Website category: university
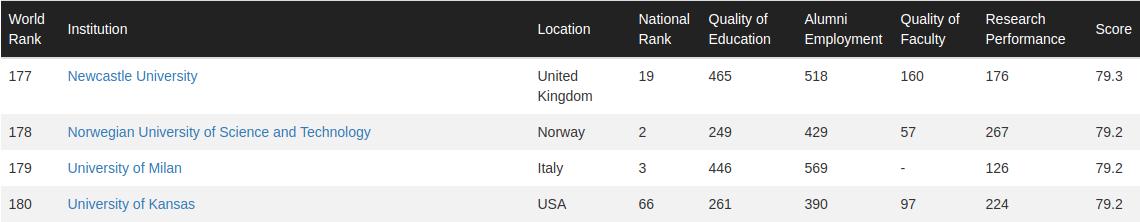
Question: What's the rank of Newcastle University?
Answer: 177

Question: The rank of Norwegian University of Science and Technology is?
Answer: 178

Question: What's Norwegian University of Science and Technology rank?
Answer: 178

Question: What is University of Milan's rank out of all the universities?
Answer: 179

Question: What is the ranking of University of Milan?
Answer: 179

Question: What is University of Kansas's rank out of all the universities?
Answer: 180

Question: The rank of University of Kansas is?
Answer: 180

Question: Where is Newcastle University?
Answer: United Kingdom

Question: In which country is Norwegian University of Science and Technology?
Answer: Norway

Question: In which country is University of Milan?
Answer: Italy

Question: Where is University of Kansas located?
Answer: USA

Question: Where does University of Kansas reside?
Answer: USA

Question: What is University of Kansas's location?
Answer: USA

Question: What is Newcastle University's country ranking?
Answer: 19

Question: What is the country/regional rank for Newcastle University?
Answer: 19

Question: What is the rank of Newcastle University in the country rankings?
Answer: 19

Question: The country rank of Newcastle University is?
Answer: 19

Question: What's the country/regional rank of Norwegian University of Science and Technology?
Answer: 2

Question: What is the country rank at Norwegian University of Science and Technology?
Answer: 2

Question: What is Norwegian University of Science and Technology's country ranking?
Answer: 2

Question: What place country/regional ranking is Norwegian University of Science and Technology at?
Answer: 2

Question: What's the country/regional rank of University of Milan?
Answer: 3

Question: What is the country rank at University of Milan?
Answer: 3

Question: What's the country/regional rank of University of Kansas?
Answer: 66

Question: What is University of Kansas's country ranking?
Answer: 66

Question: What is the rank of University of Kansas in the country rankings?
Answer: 66

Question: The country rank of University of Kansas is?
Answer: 66

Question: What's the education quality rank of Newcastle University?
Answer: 465

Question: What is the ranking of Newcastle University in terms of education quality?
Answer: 465

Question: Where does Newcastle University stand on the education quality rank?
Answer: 465

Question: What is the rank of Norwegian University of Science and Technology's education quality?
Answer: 249

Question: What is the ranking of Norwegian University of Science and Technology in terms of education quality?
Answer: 249

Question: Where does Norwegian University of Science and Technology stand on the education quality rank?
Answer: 249

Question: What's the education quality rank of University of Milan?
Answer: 446

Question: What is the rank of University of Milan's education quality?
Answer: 446

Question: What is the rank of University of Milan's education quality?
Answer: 446

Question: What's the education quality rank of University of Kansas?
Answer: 261

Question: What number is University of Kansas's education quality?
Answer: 261

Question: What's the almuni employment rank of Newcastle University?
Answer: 518

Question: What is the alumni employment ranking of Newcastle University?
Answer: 518

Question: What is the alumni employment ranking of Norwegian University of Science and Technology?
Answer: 429

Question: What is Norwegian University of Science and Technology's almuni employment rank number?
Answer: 429

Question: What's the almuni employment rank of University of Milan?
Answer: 569

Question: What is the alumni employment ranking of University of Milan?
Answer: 569

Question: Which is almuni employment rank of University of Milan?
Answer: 569

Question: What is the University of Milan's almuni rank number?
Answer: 569

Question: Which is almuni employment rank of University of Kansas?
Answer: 390

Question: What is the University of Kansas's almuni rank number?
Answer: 390

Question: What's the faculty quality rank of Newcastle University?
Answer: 160

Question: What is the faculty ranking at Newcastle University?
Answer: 160

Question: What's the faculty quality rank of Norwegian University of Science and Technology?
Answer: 57

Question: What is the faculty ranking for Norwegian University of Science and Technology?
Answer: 57

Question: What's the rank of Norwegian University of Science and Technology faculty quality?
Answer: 57

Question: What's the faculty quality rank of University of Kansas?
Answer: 97

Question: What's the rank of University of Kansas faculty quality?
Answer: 97

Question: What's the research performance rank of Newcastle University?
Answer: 176

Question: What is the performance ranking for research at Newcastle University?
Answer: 176

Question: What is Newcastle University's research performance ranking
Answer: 176

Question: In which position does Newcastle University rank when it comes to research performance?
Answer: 176

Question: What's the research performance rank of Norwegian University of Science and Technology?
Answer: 267

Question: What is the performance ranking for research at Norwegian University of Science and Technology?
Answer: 267

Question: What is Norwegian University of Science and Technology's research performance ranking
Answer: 267

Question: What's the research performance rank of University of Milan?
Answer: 126

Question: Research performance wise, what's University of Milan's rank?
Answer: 126